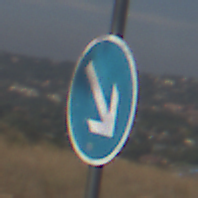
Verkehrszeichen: VorgeschriebeneVorbeifahrtRechts
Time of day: Midday
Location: Outdoor (Nature)
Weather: PartlyCloudy
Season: NotSpecified
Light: Natural